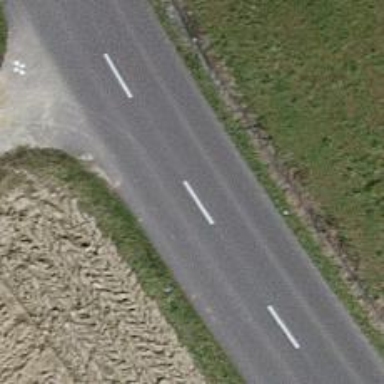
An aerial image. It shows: Tertiary road with asphalt surface and no sidewalk.